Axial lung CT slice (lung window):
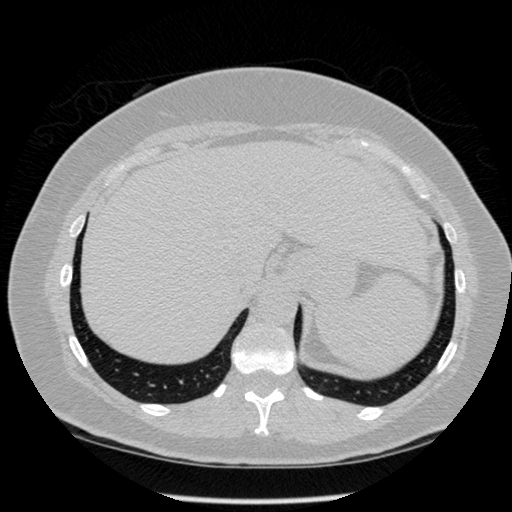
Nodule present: no